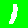
Digit: 1